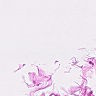
Metastatic tissue present: no